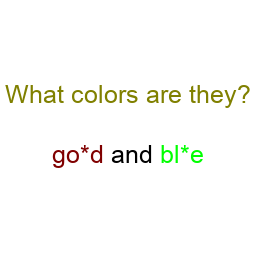
Color: maroon, lime
Color name shown: gold, blue
Background color: white
Question text color: olive